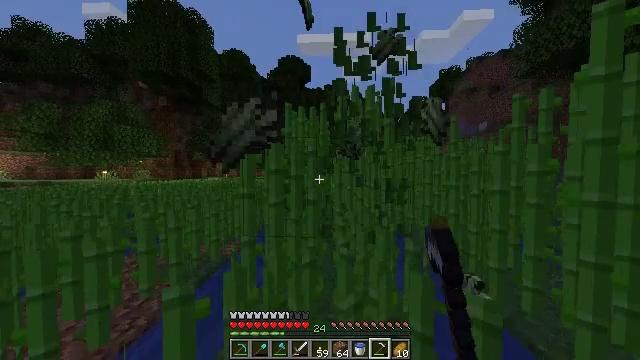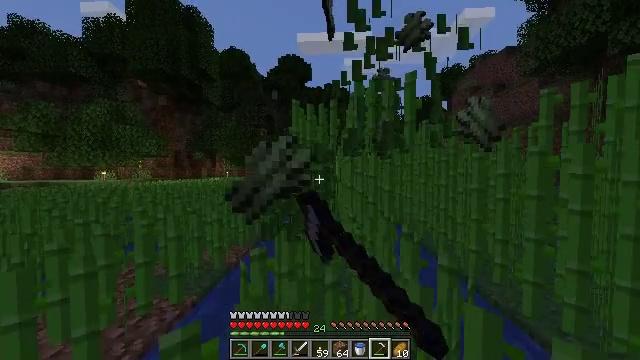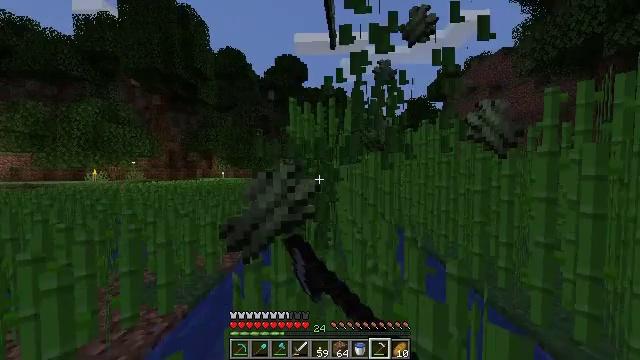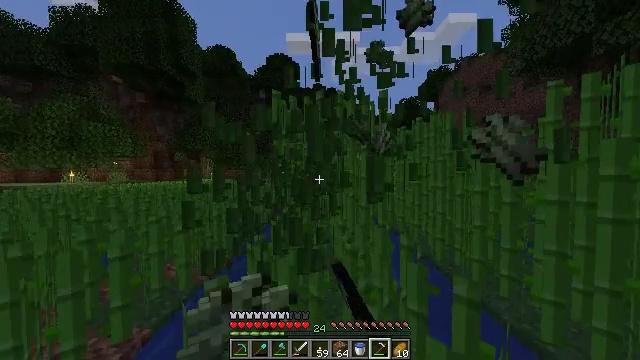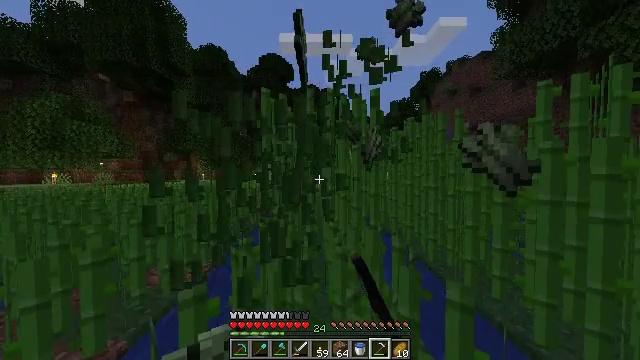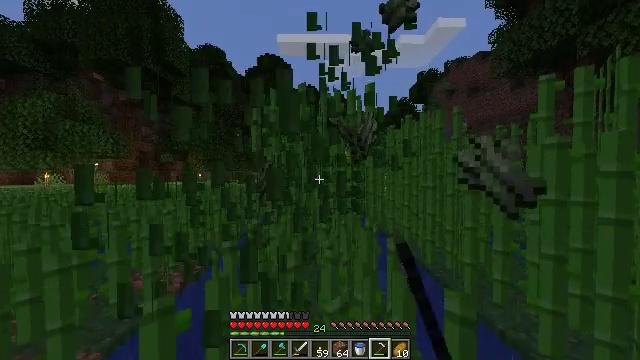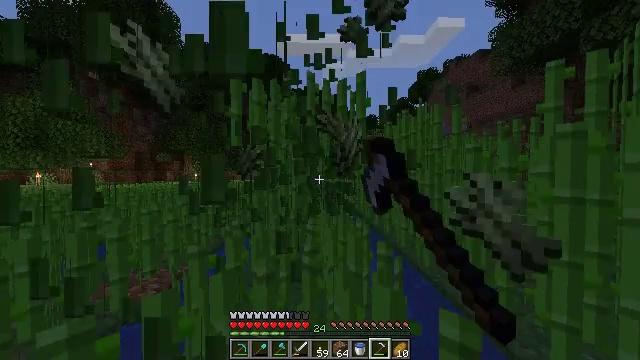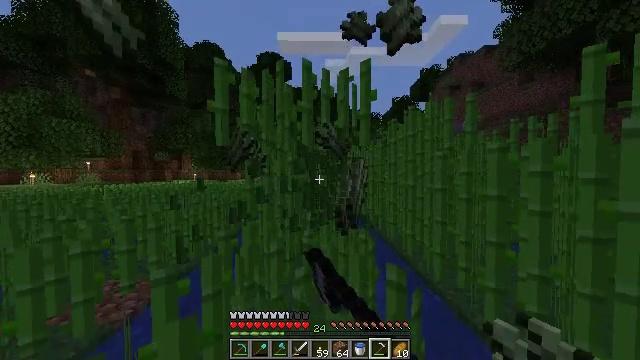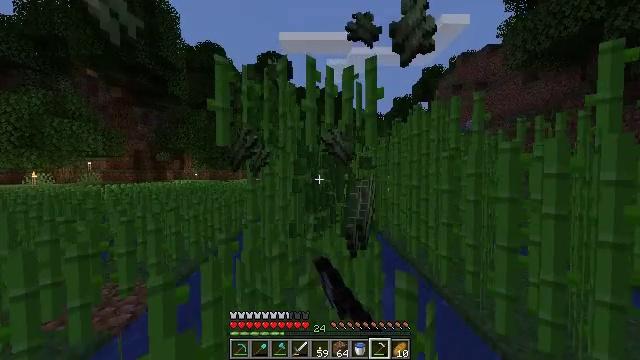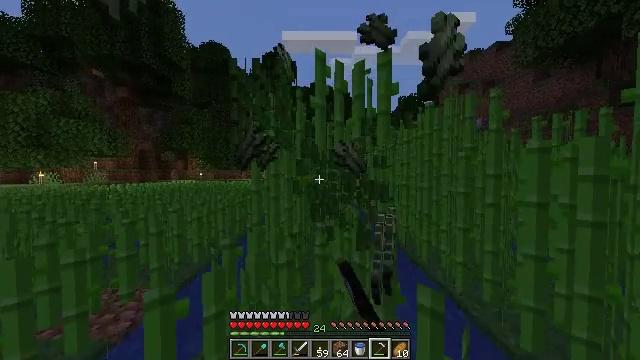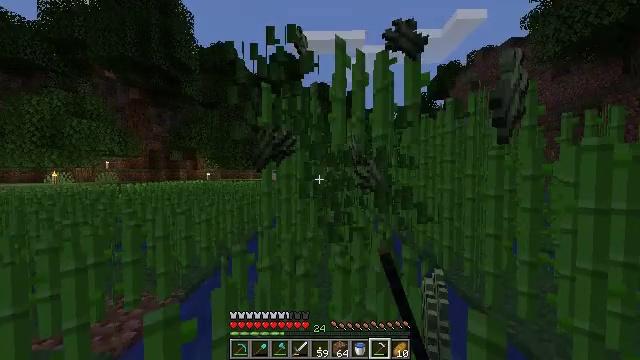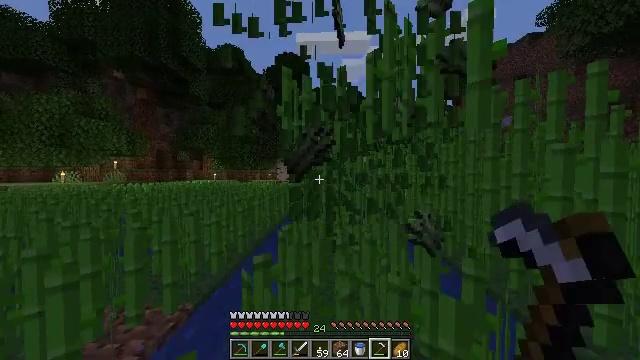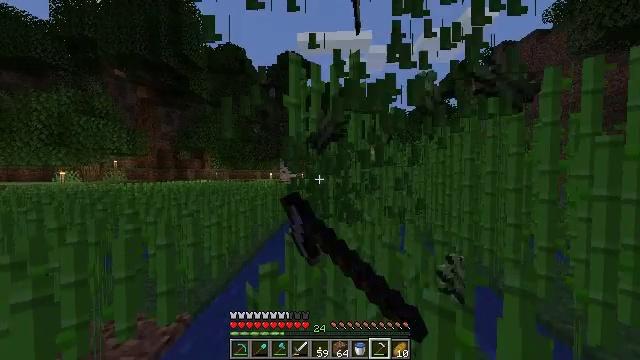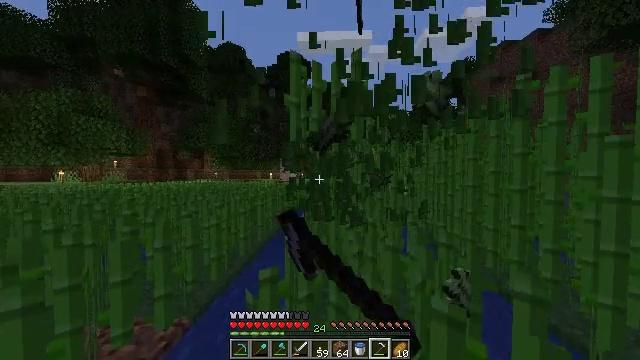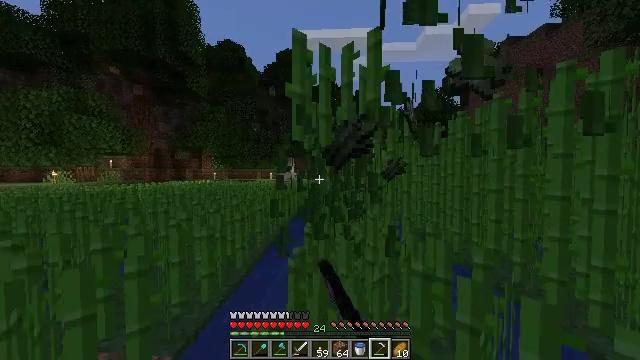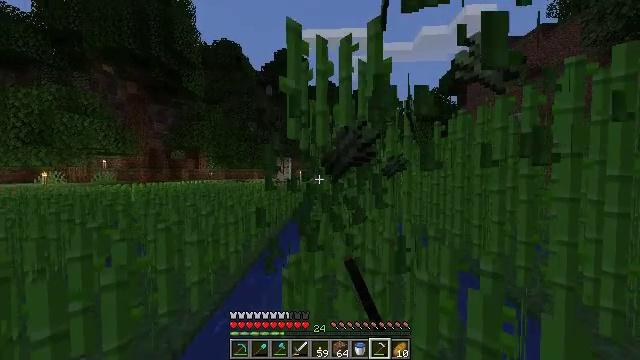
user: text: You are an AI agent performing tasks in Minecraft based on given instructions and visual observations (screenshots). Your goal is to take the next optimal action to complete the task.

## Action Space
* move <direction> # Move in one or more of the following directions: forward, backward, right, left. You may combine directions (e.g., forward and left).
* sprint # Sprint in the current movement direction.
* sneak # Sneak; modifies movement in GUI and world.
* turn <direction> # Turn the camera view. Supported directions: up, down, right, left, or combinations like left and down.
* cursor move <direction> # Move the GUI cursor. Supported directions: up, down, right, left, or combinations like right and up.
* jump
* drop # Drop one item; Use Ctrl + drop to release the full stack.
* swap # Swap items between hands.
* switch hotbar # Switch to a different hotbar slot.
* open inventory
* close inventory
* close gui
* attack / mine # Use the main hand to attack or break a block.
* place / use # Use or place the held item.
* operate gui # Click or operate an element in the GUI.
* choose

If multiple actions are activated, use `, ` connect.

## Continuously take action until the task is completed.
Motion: motion action
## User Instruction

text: Collect sugar cane near water sources.
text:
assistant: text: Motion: move forward, sprint, attack / mine
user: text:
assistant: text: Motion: move forward and move right, sprint, attack / mine
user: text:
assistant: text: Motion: move forward and move right, sprint, turn right, attack / mine
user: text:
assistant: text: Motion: move forward and move right, sprint, turn right, attack / mine
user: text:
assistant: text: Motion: move forward and move right, sprint, attack / mine
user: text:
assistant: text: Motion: move forward, sprint, attack / mine
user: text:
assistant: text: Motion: move forward and move left, sprint, attack / mine
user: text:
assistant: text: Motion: move forward and move left, sprint, attack / mine
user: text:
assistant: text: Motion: move forward and move left, sprint, attack / mine
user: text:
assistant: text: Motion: move forward and move left, sprint, turn left, attack / mine
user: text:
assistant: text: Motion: move forward and move left, sprint, turn left, attack / mine
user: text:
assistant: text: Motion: move forward, sprint, attack / mine
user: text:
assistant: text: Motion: move forward, sprint, attack / mine
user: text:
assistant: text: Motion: move forward, sprint, attack / mine
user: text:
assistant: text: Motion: move forward and move right, sprint, attack / mine
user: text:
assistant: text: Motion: move forward and move right, sprint, turn right, attack / mine
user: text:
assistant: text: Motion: move forward and move right, sprint, turn right, attack / mine
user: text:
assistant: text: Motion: move forward and move right, sprint, turn right, attack / mine
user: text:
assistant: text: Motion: move forward and move right, sprint, attack / mine
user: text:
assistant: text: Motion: move forward, sprint, attack / mine
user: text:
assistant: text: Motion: move forward, sprint, attack / mine
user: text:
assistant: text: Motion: move forward and move left, sprint, attack / mine
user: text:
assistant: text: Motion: move forward and move left, sprint, turn left, attack / mine
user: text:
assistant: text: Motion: move forward and move left, sprint, turn left, attack / mine
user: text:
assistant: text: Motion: move forward and move left, sprint, attack / mine
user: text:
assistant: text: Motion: move forward, sprint, attack / mine
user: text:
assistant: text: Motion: move forward, sprint, attack / mine
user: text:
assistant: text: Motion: move forward and move right, sprint, attack / mine
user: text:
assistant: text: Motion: move forward and move right, sprint, attack / mine
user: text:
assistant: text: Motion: move forward and move right, sprint, turn right, attack / mine